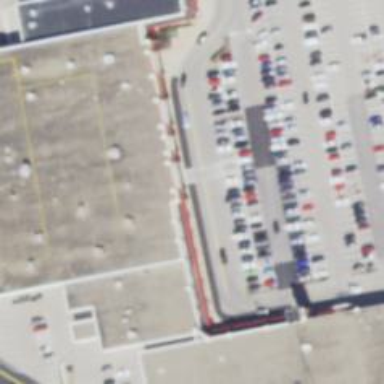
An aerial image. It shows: Retail building that houses department store.